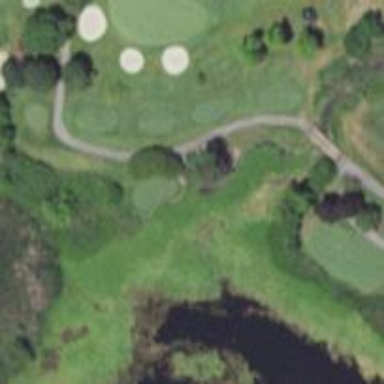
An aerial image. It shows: Path for golf carts.